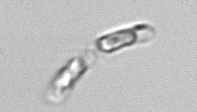
Label: Guinardia_striata